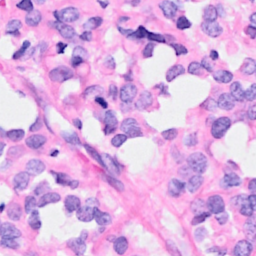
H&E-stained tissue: Breast